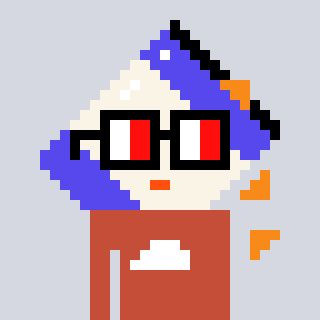
a pixel art character with square glasses with black frames and red eyes, a chips-shaped head and a rust-colored body on a cool background